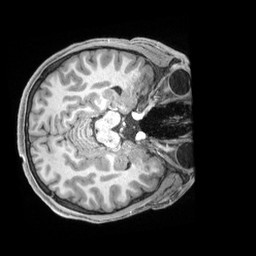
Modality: T1w
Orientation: axial
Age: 19
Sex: male
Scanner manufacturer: siemens
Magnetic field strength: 3 T
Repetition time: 2.4 s
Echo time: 0.00226 s